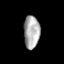
Tissue: lung
Cell type: T cells
Senescence score: 0.2345
Nuclear area (px): 511
Mean DAPI intensity: 172.757